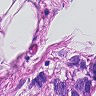
Metastatic tissue present: yes